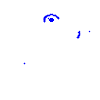
Particle: pion